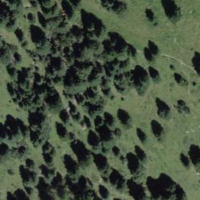
EUNIS habitat code: 43
Species observed at this site:
Viola calcarata